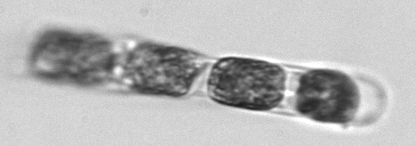
Label: Hemiaulus